Field crop: maize
Growth stage: 1
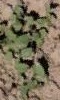
Species: convolvulus